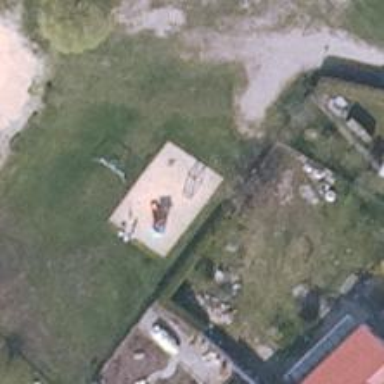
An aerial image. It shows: Playground with slide.